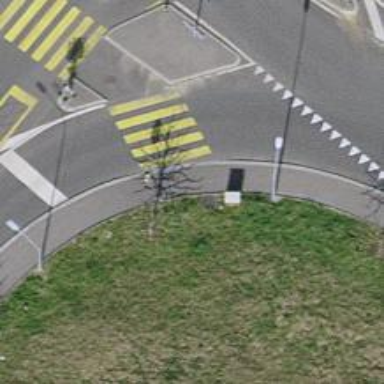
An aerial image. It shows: Crossing with traffic signals.